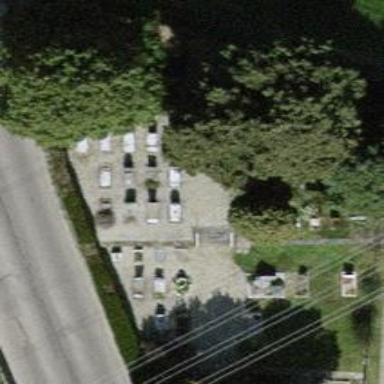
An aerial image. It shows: Cemetery.